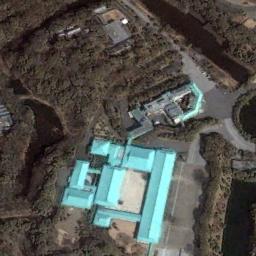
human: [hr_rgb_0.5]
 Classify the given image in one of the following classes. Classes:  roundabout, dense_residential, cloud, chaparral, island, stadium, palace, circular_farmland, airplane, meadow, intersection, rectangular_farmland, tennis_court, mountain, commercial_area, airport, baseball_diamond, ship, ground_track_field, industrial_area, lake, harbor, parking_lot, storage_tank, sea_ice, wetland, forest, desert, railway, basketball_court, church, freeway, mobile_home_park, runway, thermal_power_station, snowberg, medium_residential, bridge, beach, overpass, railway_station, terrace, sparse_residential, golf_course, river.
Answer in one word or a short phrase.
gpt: palace